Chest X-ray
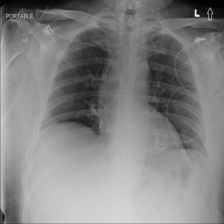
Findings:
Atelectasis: negative
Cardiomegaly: negative
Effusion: negative
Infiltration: negative
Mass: negative
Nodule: negative
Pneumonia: negative
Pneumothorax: negative
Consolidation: negative
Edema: negative
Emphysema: negative
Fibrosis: negative
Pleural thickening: negative
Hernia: negative